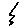
Label: zigzag